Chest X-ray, PA view. Patient: 27 years old, sex M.
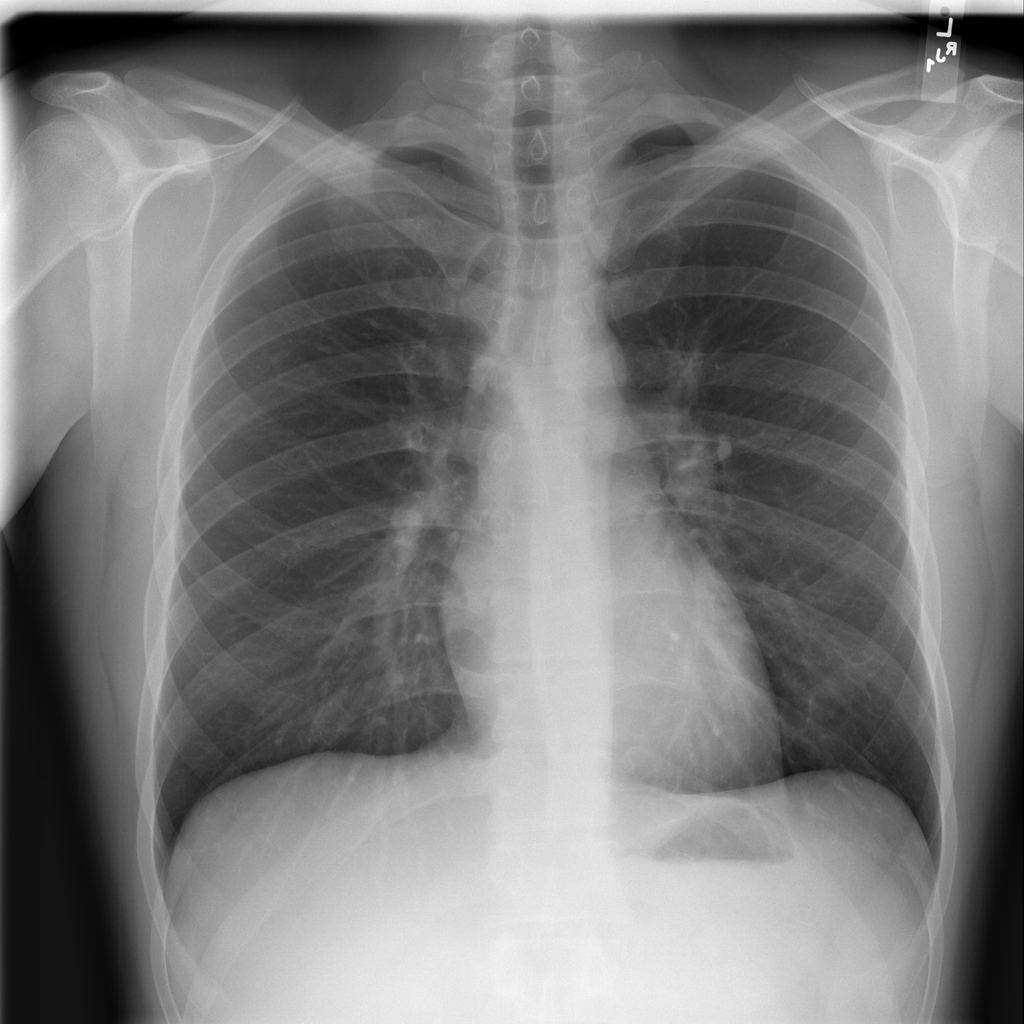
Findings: No Finding